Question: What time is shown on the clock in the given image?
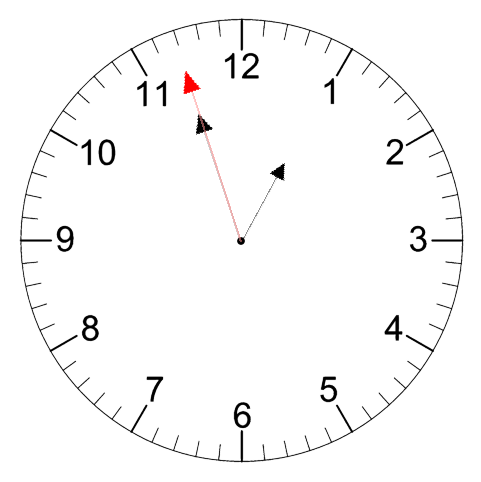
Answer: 12:56:57